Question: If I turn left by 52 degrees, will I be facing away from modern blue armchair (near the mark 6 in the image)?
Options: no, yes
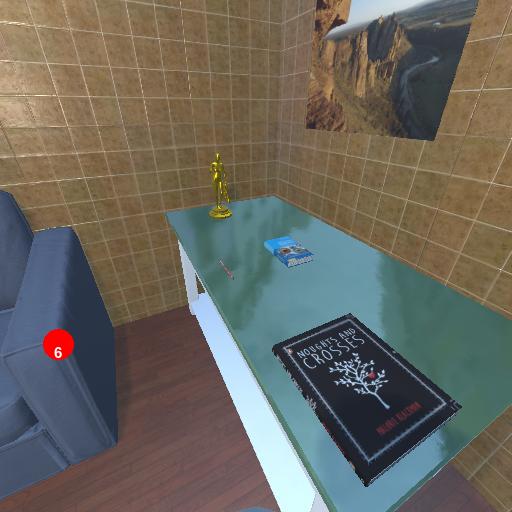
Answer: no